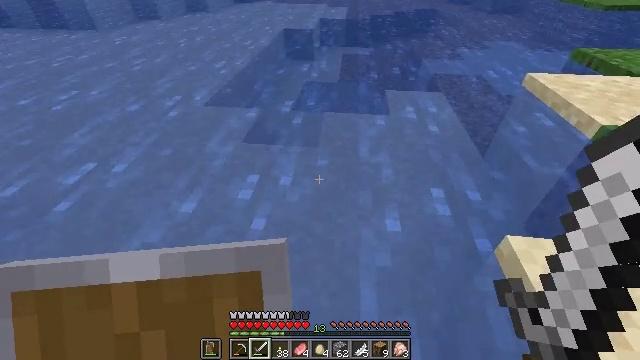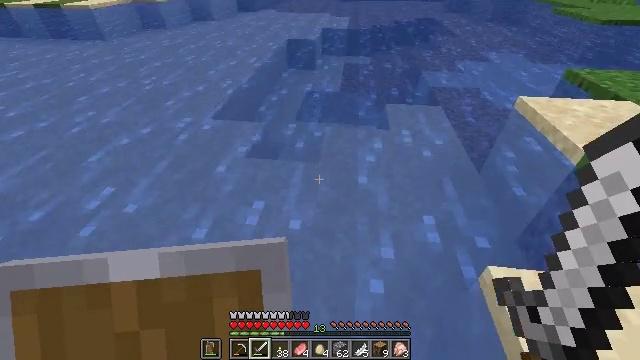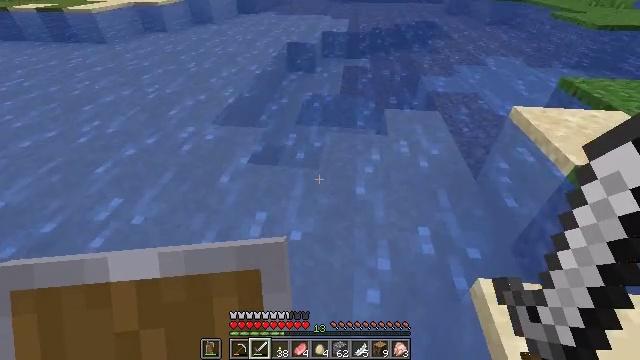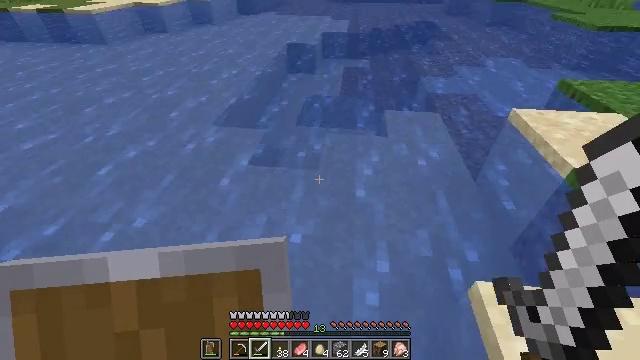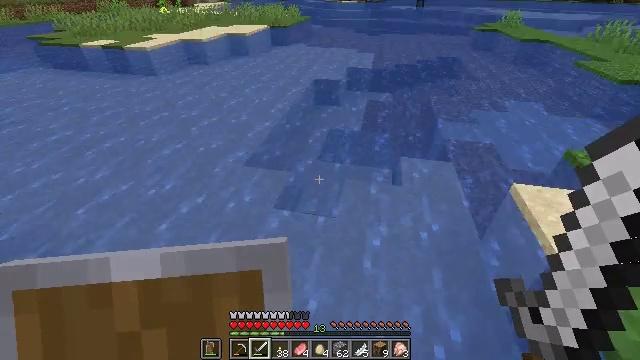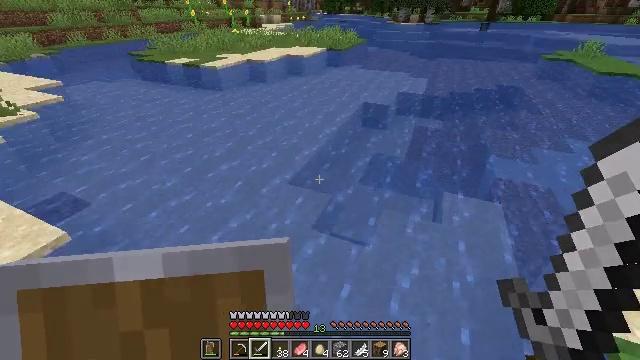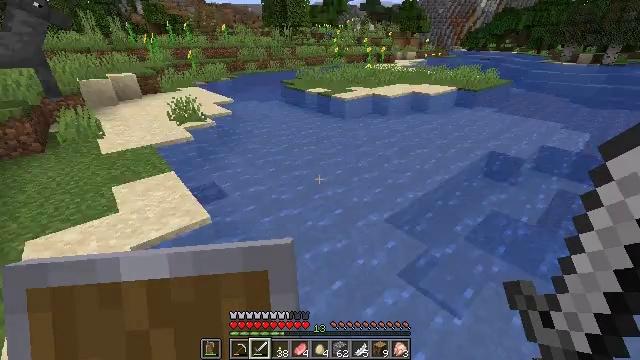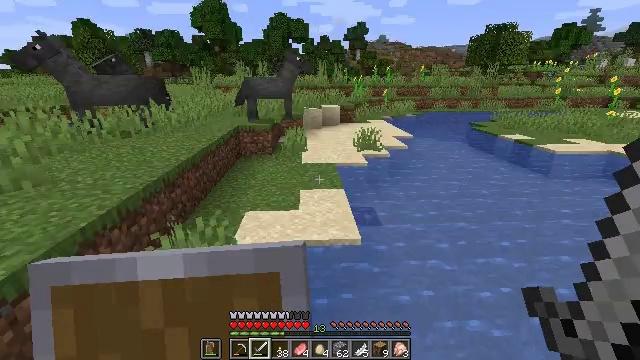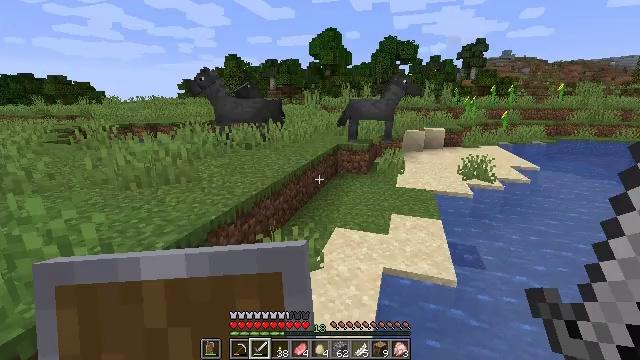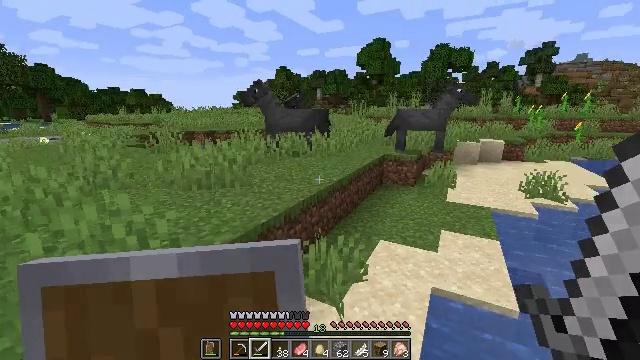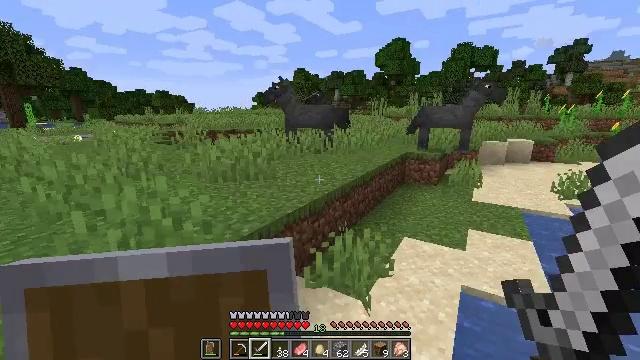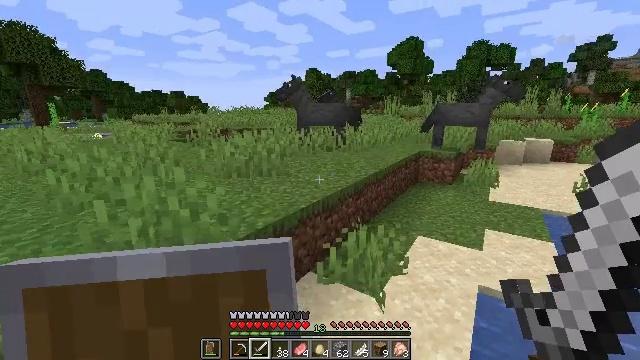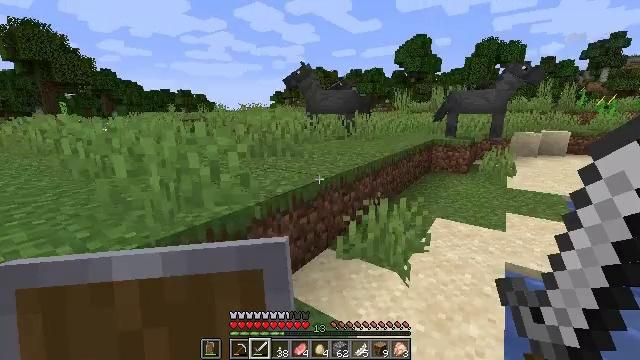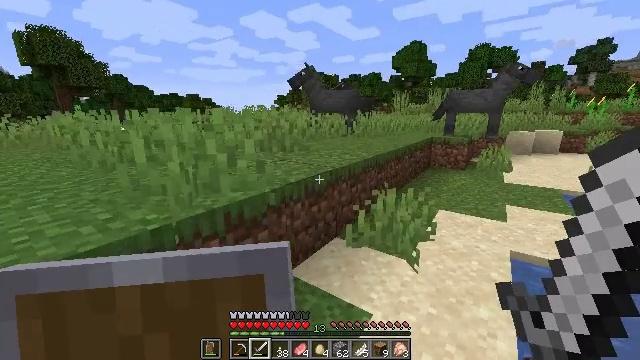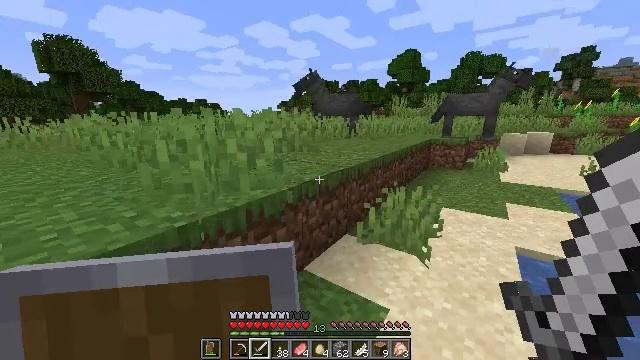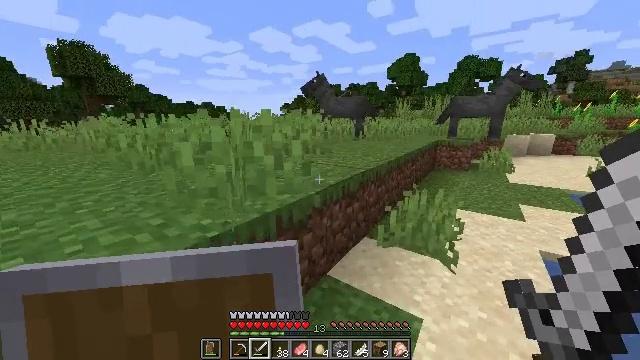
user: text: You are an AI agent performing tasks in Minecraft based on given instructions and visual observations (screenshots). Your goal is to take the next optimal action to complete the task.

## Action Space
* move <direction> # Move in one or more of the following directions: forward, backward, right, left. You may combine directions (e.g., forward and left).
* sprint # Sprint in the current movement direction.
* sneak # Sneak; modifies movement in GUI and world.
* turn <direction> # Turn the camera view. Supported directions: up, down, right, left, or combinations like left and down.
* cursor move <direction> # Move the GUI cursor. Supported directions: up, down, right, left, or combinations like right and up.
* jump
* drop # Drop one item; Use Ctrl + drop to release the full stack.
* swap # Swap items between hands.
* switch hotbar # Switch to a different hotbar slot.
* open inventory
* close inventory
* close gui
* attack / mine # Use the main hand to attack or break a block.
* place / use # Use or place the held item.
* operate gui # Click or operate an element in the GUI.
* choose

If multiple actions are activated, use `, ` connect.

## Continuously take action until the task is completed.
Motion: motion action
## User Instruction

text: Hunt a chicken.
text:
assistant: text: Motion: move back, sprint, jump
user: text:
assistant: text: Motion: move back, sprint, jump
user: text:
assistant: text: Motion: move back, sprint, jump
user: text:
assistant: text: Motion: move back, sprint, turn left and up, jump
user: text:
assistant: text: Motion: move back, sprint, turn left and up, jump
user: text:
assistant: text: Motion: move back, sprint, turn left and up, jump
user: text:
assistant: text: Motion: move back and move left, sprint, turn left and up, jump
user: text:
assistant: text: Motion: move left, sprint, turn left and up, jump
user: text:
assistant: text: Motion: move left, sprint, turn left and up, jump
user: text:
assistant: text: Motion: move left, sprint, turn left
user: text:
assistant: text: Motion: move left, sprint, turn left
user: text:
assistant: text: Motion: move forward and move left, sprint, turn left
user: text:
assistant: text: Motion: move forward and move left, sprint
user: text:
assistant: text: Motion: move forward and move left, sprint
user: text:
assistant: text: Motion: move forward and move left, sprint
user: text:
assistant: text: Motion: move forward and move left, sprint, turn left
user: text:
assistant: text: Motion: move forward and move left, sprint, turn left, jump
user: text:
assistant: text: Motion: move forward and move left, sprint, turn left and down, jump
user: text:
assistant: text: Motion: move forward and move left, sprint, turn left, jump
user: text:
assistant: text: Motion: move forward, sprint, turn left, jump
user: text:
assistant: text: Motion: move forward, sprint
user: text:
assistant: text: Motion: move forward, sprint, turn left
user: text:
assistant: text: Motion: move forward, sprint, turn left
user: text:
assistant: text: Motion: move forward, sprint
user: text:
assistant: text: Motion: move forward, sprint
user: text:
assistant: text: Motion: move forward, sprint
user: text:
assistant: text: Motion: move forward, sprint, turn left
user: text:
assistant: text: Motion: move forward, sprint, turn left and down
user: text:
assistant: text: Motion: move forward, sprint, turn left and down
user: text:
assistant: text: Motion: move forward, sprint, turn left and down, jump